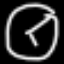
Label: clock